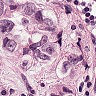
Metastatic tissue present: yes